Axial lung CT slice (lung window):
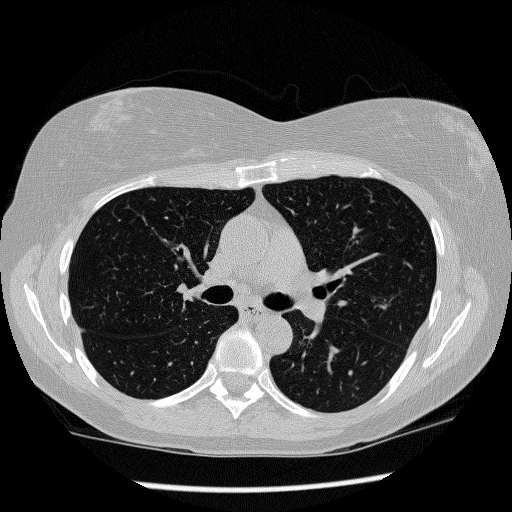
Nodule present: no